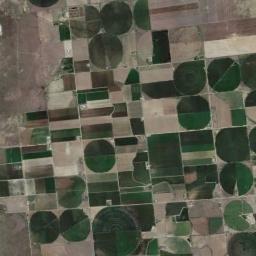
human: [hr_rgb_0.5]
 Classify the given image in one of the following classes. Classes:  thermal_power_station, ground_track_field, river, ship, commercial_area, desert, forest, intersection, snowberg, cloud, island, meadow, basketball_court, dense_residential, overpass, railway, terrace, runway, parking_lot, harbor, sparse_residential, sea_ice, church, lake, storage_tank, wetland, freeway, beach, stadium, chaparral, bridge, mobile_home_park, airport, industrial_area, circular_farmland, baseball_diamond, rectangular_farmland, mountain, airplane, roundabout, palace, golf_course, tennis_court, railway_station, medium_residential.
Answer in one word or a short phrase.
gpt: circular_farmland